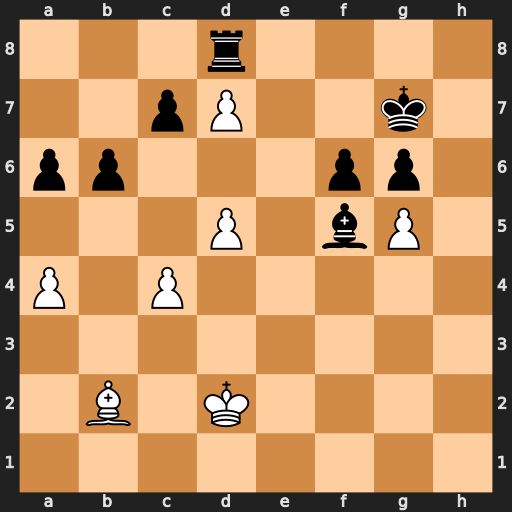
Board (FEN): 3r4/2pP2k1/pp3pp1/3P1bP1/P1P5/8/1B1K4/8
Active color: w
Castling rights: -
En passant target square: -
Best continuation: Bxf6+ Kf8 Bxd8 Bxd7 Bxc7